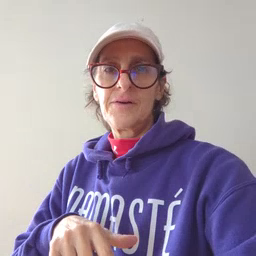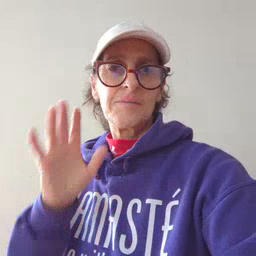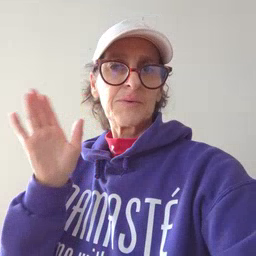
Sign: bedroom